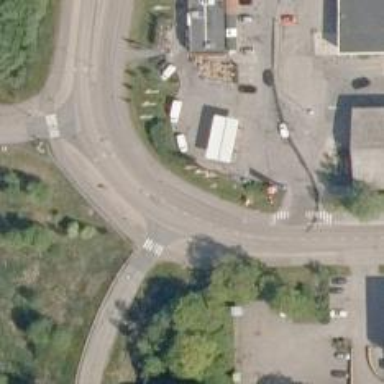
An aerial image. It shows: Uncontrolled road crossing.